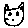
Label: cat